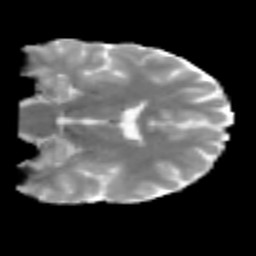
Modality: MD
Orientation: coronal
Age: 20
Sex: male
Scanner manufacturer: siemens
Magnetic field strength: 3 T
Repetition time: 2.3 s
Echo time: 0.085 s